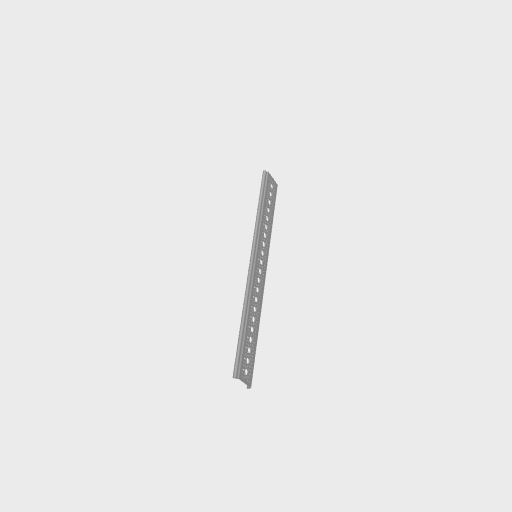
Part: RailChannel21H